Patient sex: M
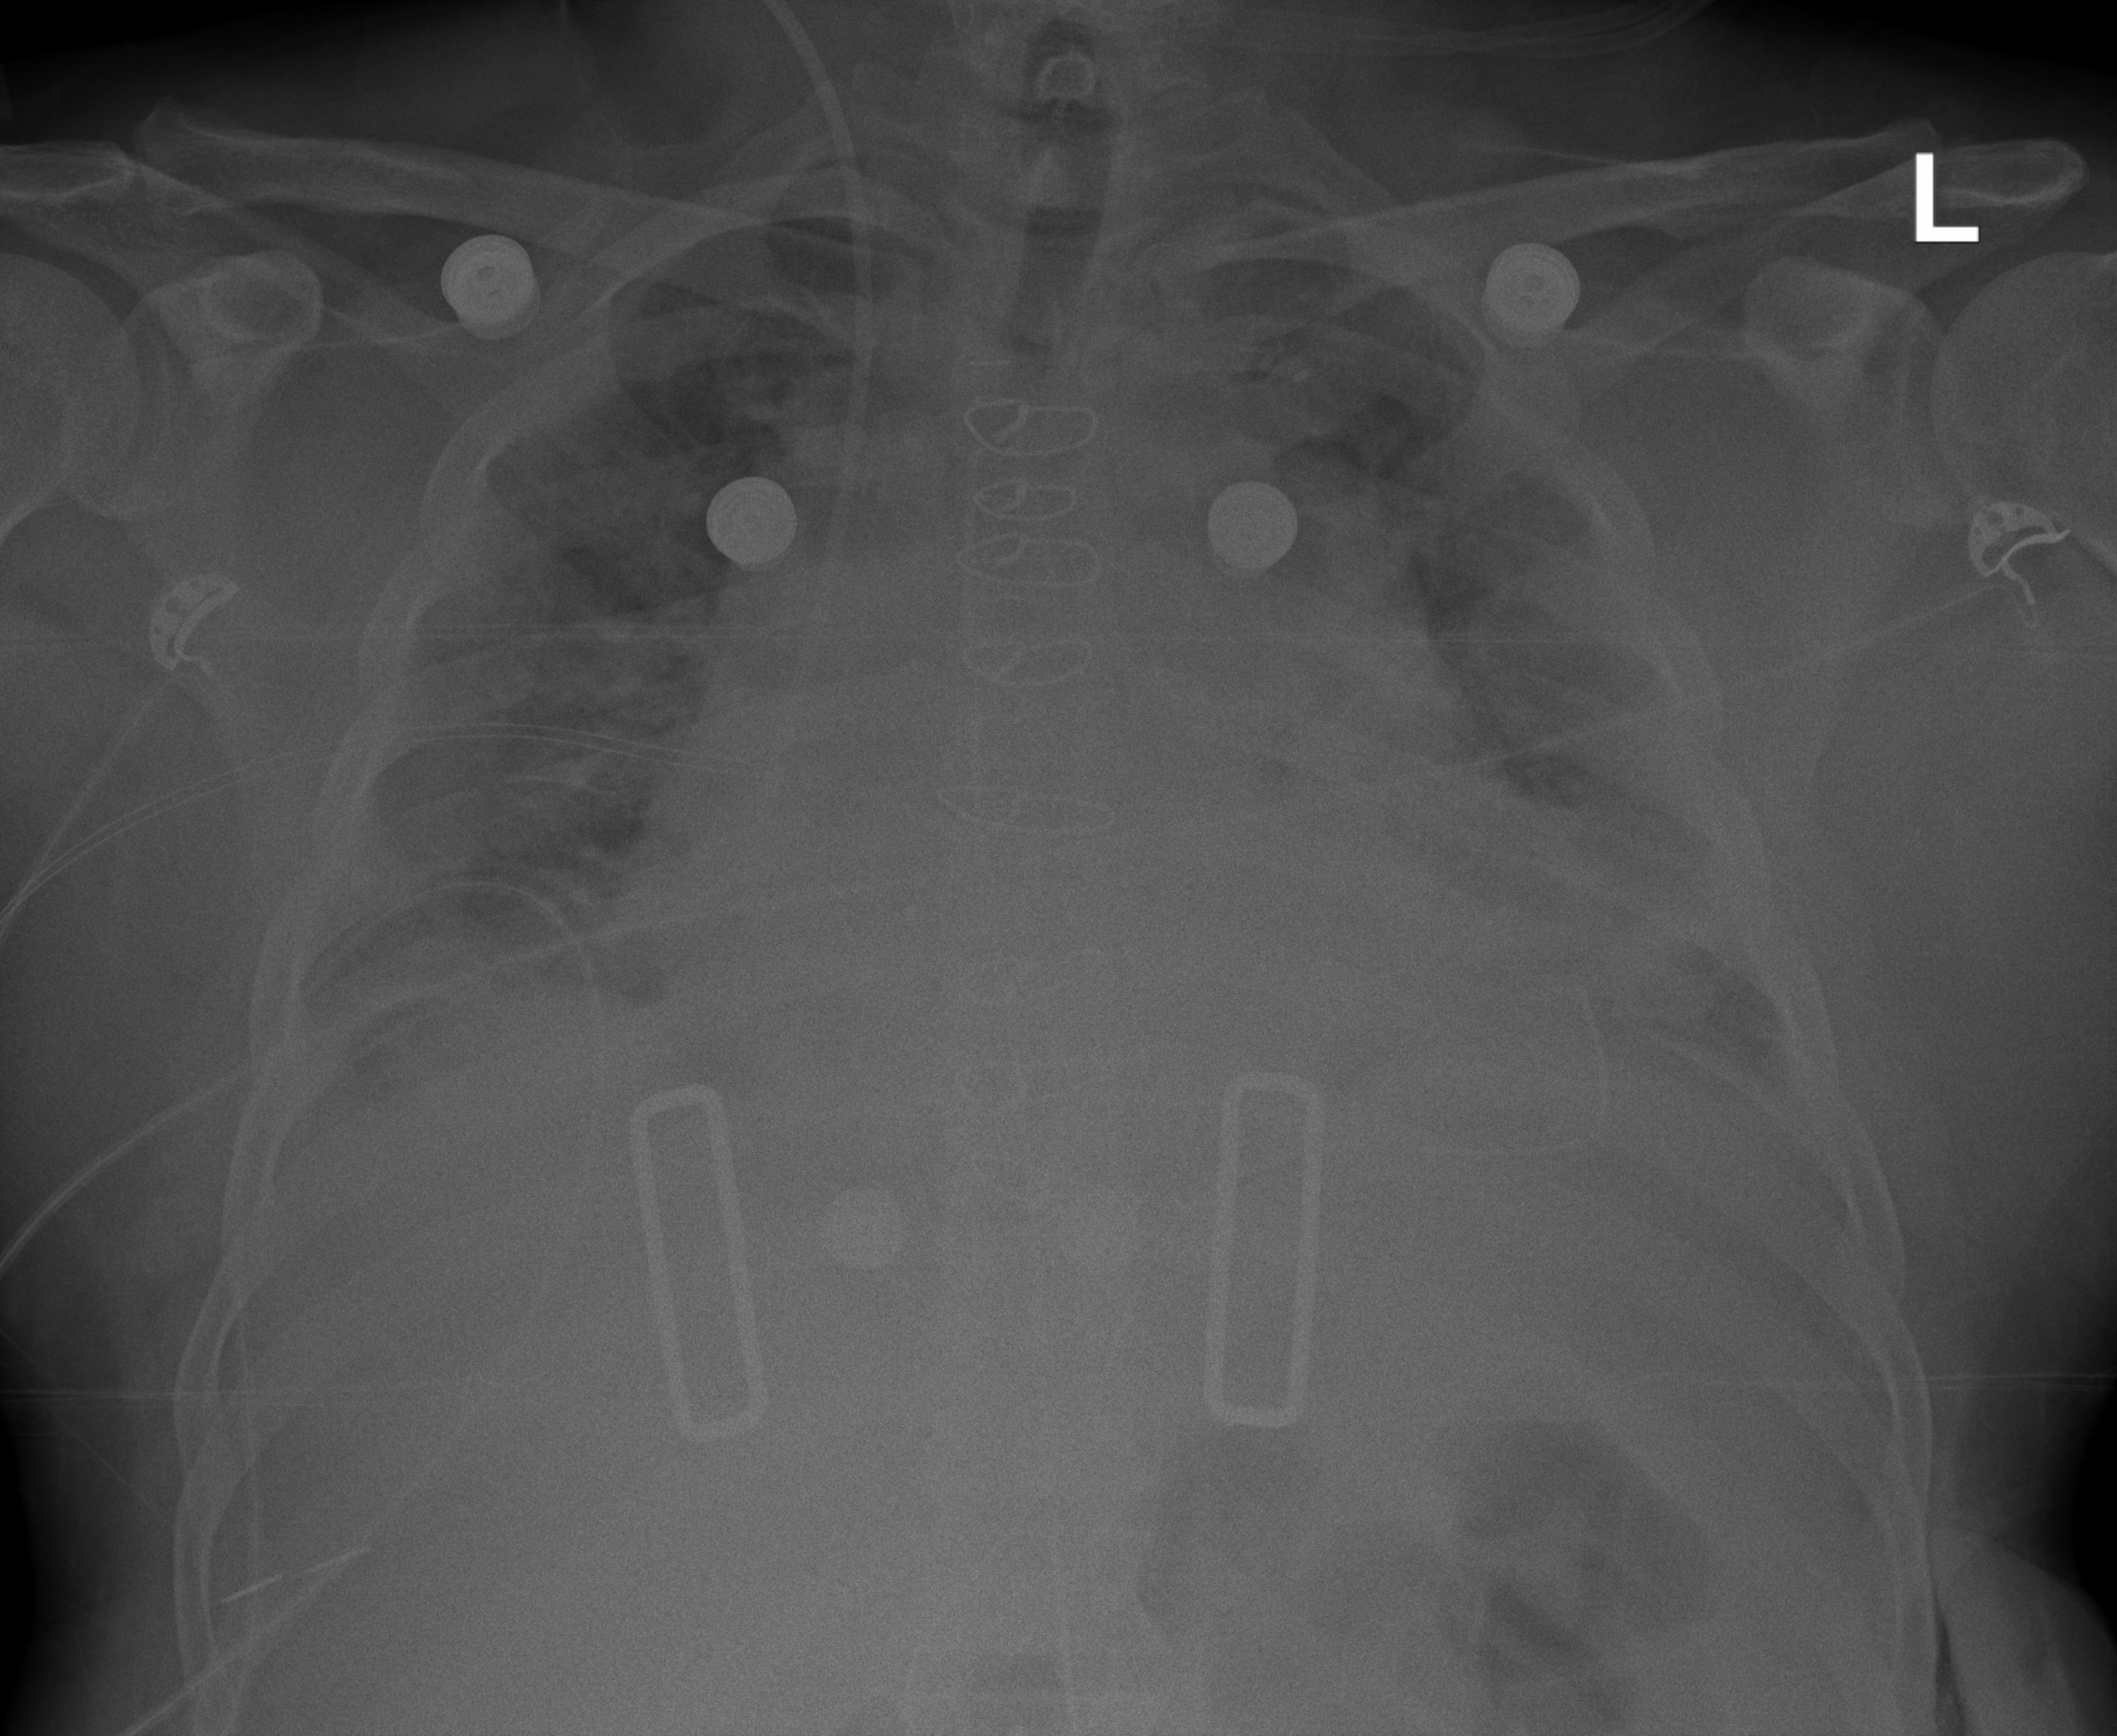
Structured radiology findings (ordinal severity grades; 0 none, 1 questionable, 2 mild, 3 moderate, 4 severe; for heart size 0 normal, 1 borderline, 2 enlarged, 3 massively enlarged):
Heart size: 2
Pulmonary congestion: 2
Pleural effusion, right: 2
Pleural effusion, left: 2
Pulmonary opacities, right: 2
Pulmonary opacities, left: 2
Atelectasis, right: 2
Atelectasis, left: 2